Question: I'm trying to do this table but I don't understand how to do the white 'td'.

This is what I have tried:
'''
<table style="width:100%">
<tr>
<td rowspan="2"></td>
<td rowspan="2">Capacidad</td>
<td colspan="3">Precios por hora</td>
<td>1er</td>
<td>1 semana</td>
<td>>1 semana</td>
</tr>
</table>
'''
This code results in the last three 'td' being right after 'precios por hora' not below.
Any help on this?
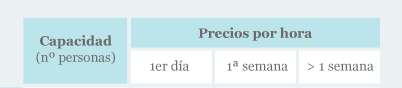
Answer: I think this is what you mean?
'''
<table width='100%'>
<tr>
<td rowspan='2'>Capacidad</td>
<td colspan='3'>Precios por hora</td>
</tr>
<tr>
<td>1er</td>
<td>1 semana</td>
<td>1 semana</td>
</tr>
</table>
'''